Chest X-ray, PA view. Patient: 28 years old, sex F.
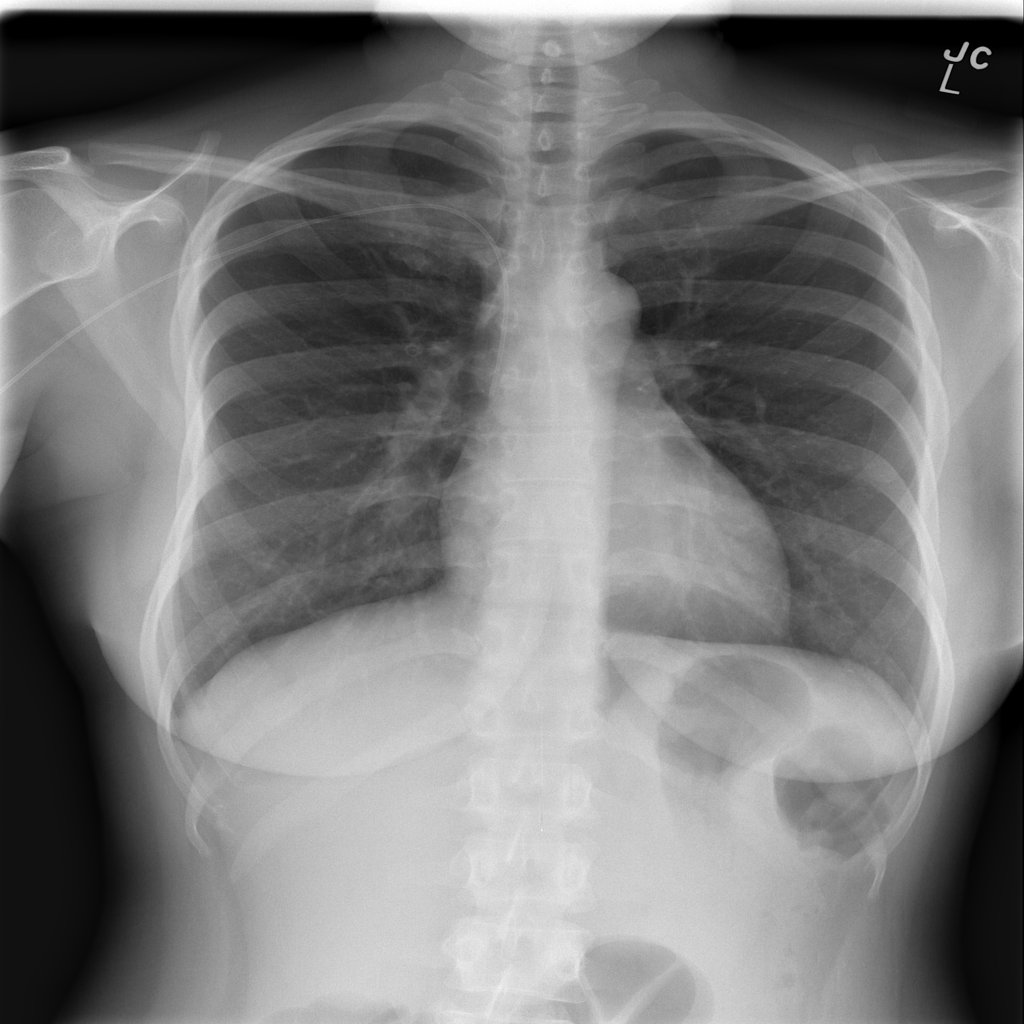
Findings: No Finding